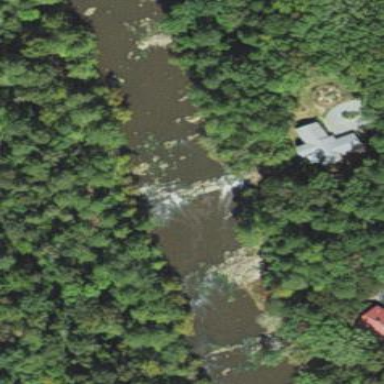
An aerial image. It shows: Rapid whitewater waterway with rapids.